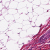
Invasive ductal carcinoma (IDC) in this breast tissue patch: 0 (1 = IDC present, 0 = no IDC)